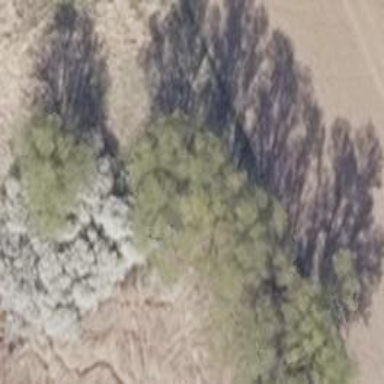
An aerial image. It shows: Row of trees in natural setting.